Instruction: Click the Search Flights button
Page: home
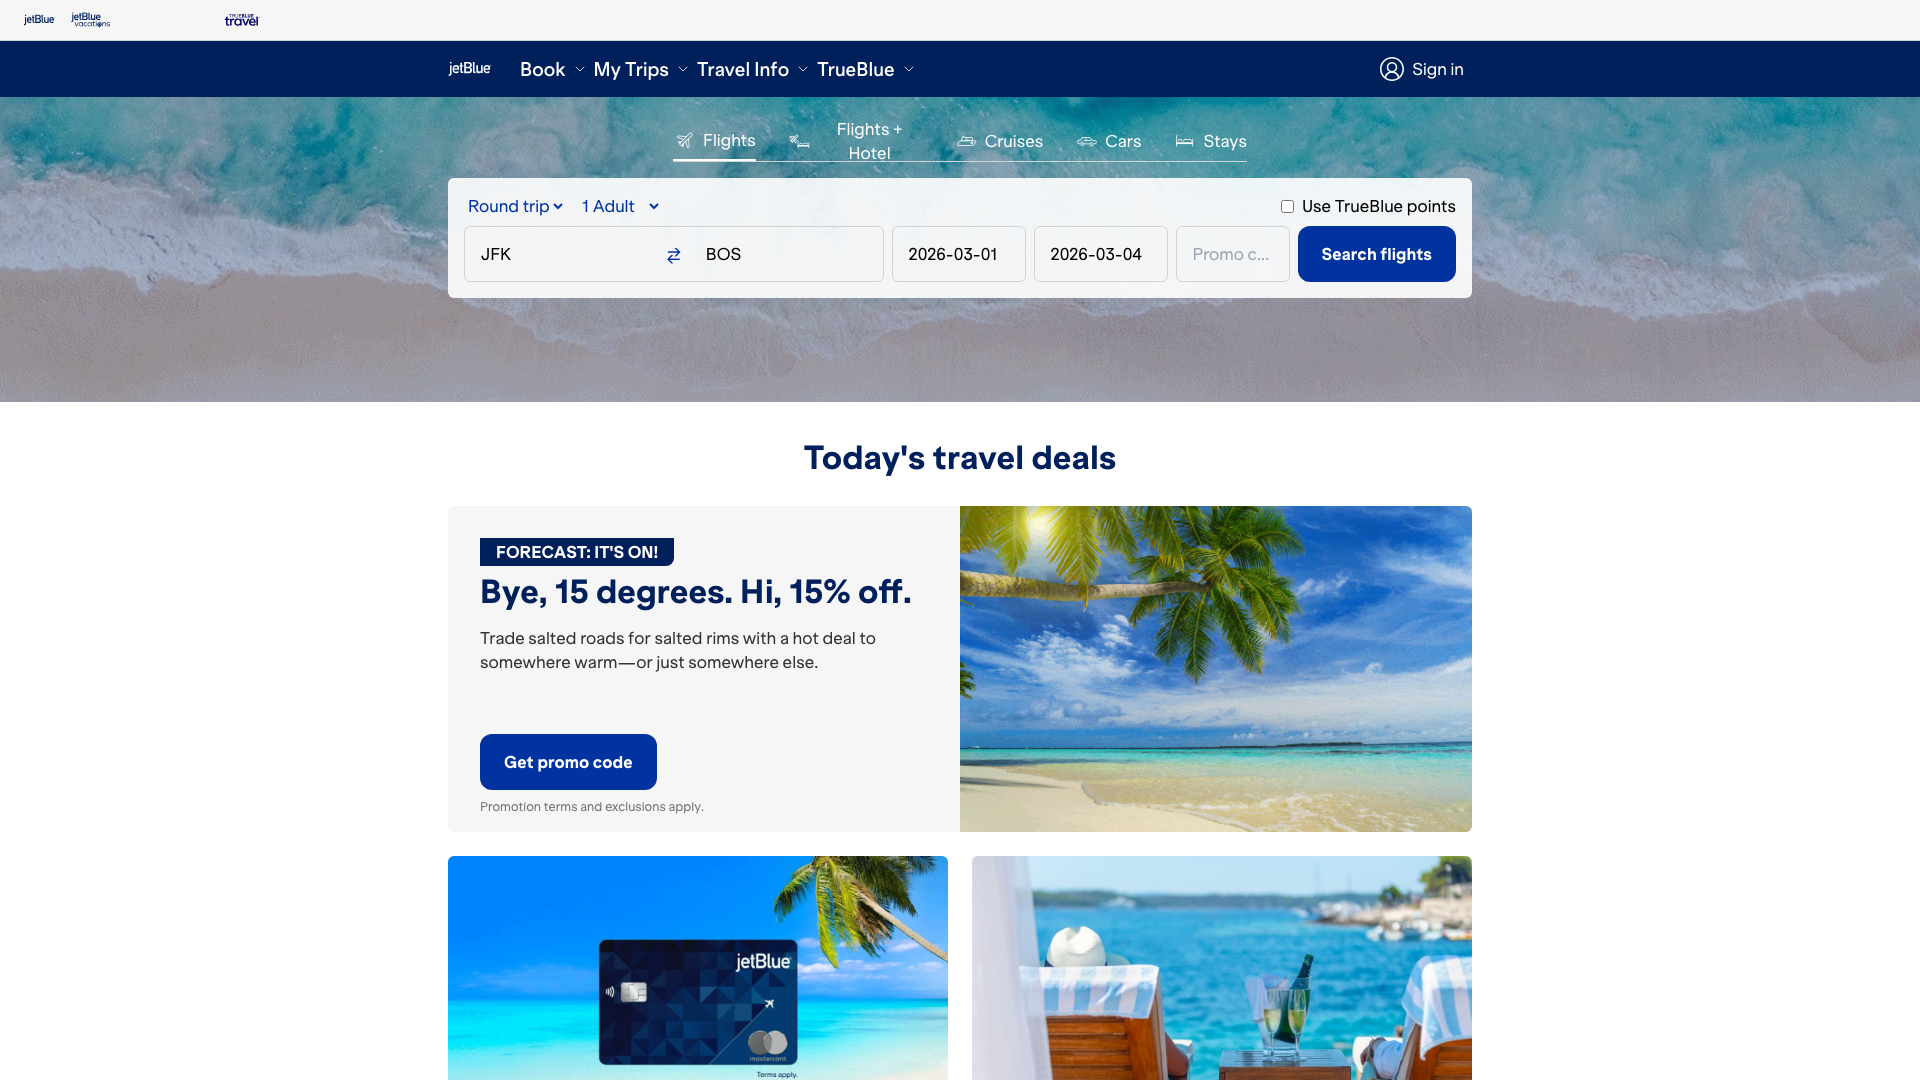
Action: click